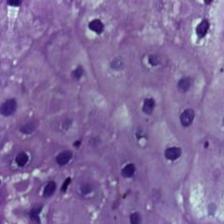
Diagnosis: OSCC